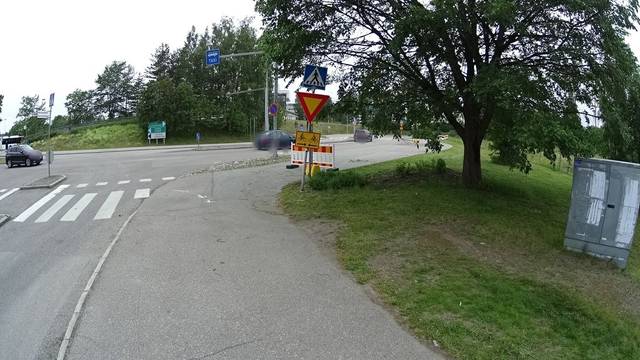
Region: Finland
Coordinates: 60.168, 24.806